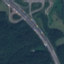
Land use / land cover: Highway